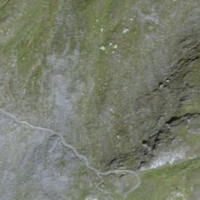
EUNIS habitat code: 48
Species observed at this site:
Bartsia alpina